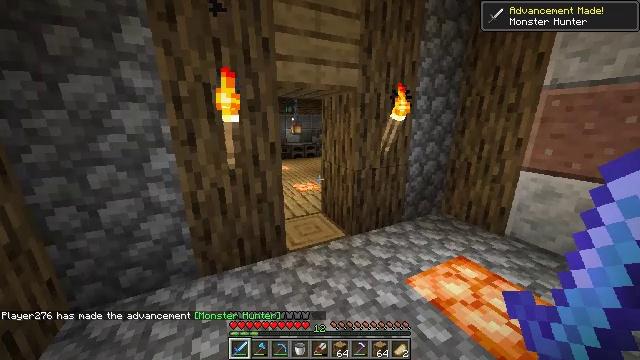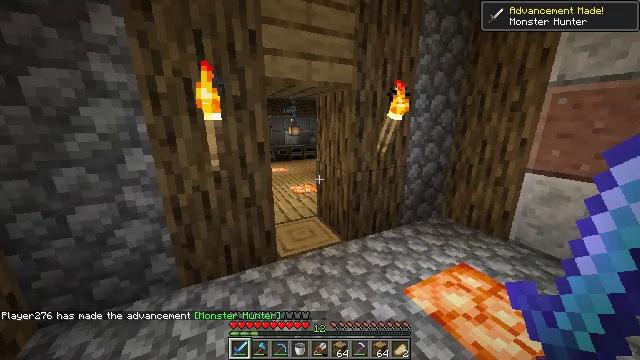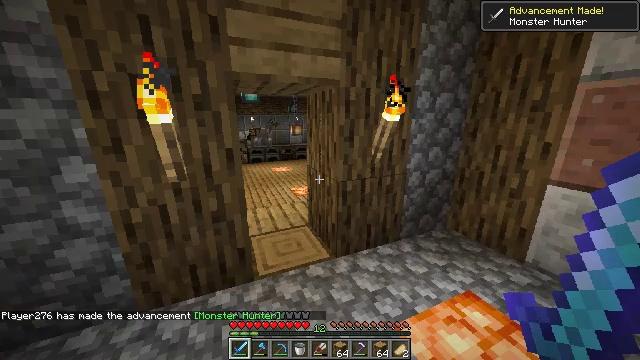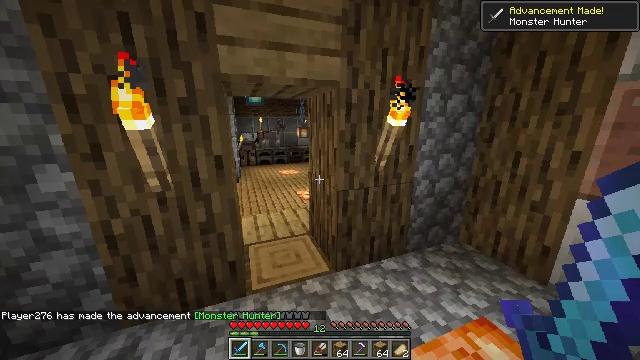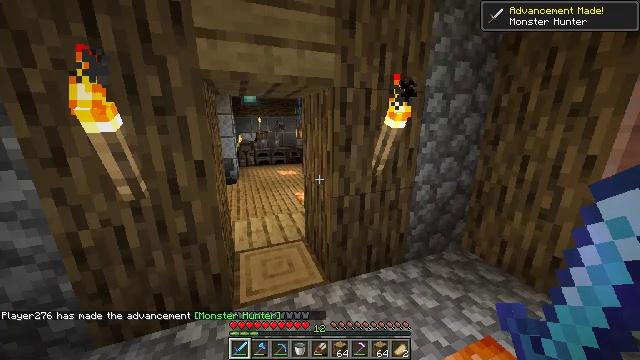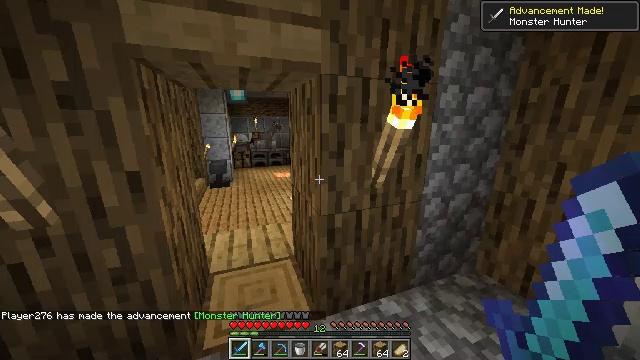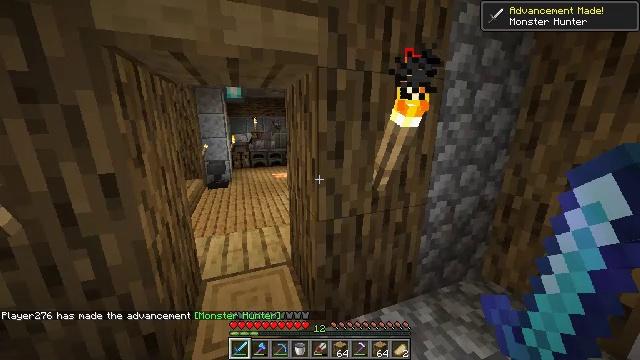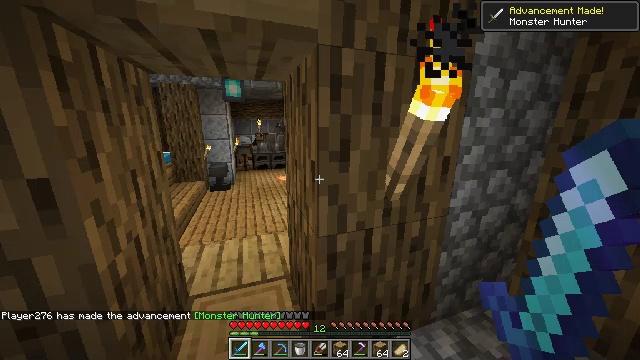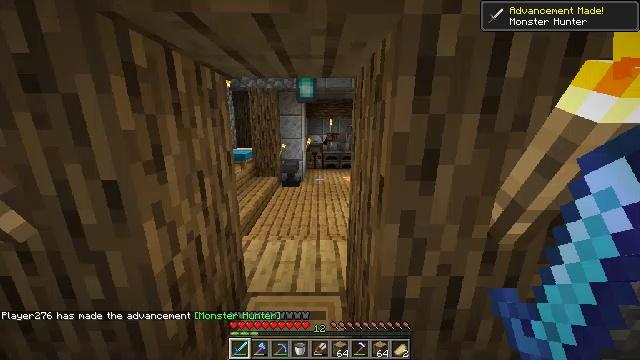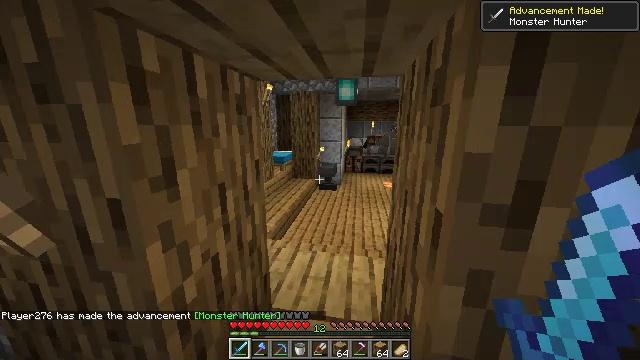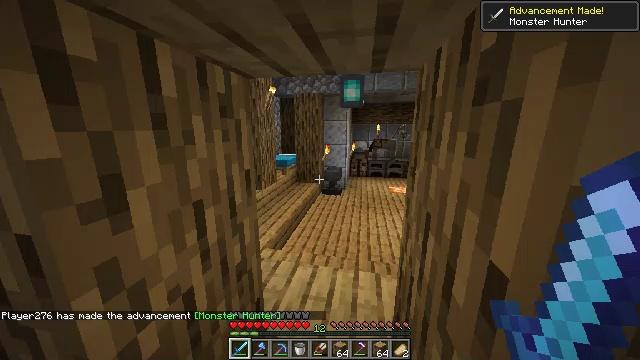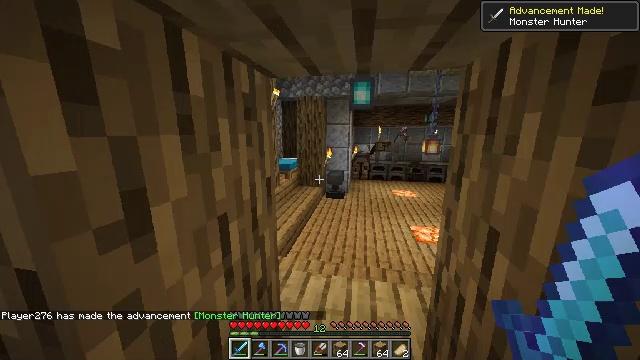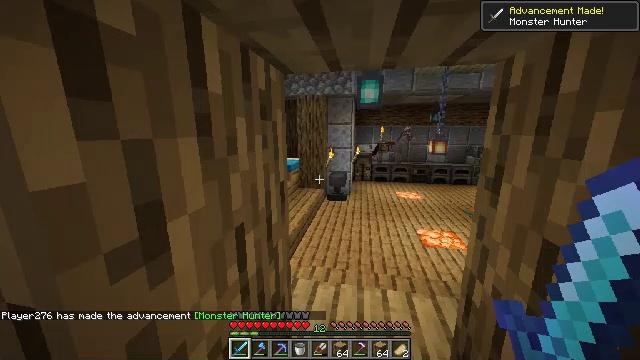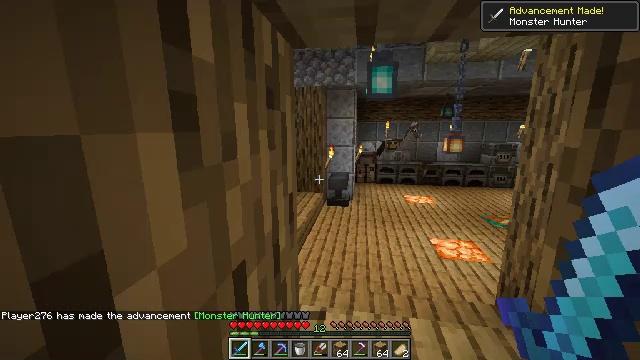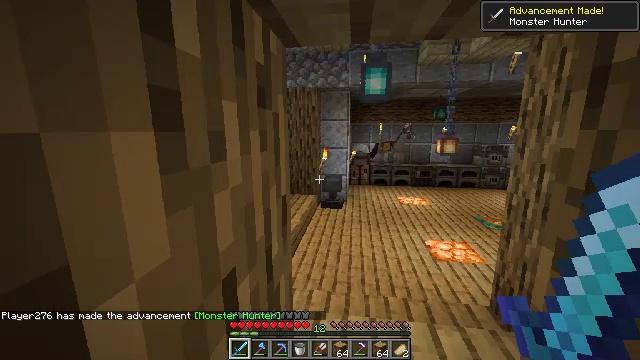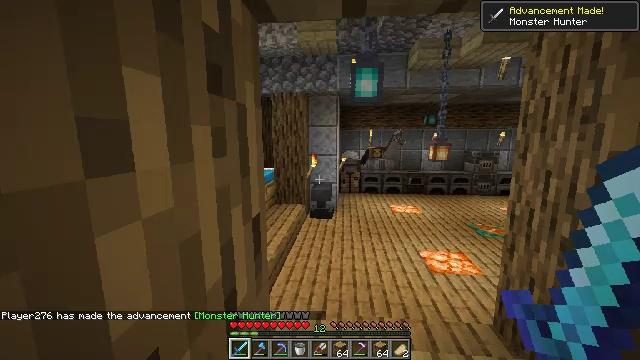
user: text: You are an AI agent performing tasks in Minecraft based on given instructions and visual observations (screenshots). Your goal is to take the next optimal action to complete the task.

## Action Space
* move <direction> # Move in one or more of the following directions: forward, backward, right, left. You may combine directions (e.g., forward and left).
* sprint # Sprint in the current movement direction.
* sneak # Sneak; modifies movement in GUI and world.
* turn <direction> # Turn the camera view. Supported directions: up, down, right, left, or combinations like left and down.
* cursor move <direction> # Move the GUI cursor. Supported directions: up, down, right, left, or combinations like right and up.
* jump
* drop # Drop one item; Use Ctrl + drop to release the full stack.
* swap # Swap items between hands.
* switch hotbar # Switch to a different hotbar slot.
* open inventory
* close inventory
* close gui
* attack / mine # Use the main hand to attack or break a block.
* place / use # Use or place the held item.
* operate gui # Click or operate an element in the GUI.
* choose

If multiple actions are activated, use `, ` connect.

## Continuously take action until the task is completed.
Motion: motion action
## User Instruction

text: Harvest some polished diorite for decoration.
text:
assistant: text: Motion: move forward and move right
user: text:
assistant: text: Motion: move forward and move right, turn left
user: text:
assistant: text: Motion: move forward, turn left
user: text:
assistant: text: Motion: move forward
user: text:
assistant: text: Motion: move forward
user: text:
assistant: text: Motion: move forward
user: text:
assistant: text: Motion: move forward, turn left
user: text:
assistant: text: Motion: move forward, turn left
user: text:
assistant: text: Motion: move forward, turn left
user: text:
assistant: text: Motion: move forward and move left, turn left
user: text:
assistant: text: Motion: move forward and move left
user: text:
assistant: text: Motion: move forward and move left
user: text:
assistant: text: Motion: move forward, turn right
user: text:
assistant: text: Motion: move forward, turn right
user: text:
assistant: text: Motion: move forward, turn right and up
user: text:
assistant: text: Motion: move forward
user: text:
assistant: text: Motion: move forward
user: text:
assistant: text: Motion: move forward
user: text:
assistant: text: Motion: move forward
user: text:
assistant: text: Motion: move forward
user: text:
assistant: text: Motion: move forward
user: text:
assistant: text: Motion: move forward
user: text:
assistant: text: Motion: move forward
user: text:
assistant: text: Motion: move forward
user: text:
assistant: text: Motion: move forward
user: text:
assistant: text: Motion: move forward
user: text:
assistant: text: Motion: move forward, turn left
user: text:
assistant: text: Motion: move forward, turn left
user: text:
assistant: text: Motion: move forward, turn left
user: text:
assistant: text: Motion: move forward, turn left